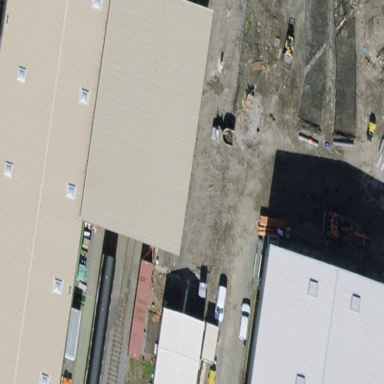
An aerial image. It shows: Workshop building located near railway.